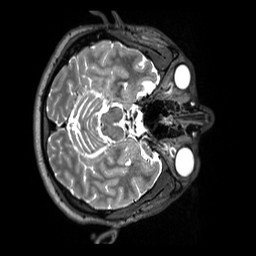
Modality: T2w
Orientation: axial
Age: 26
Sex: male
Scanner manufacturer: siemens
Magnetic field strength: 3 T
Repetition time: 3.2 s
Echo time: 0.412 s